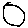
Label: circle